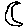
Label: moon